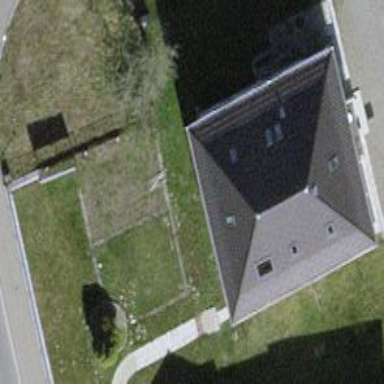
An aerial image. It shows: Building with tiled roof.